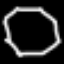
Label: octagon